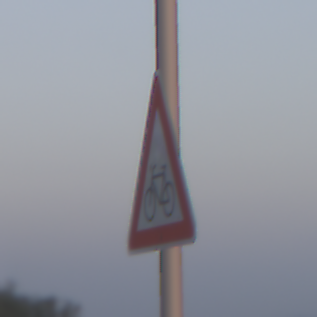
Verkehrszeichen: RadverkehrRechts
Umgebung: Outdoor, Suburban
Tageszeit: SunriseSunset
Wetter: Clear
Licht: Natural
Jahreszeit: NotSpecified
Kontrast: LowContrast